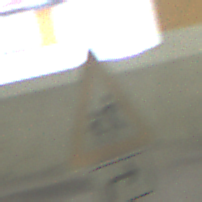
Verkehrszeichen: KinderRechts
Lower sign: RichtungsangabeDurchPfeile5
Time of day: NotSpecified
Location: Indoor (Special)
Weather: NotSpecified
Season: NotSpecified
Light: Artificial